Field crop: maize
Growth stage: 1
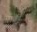
Species: atriplex